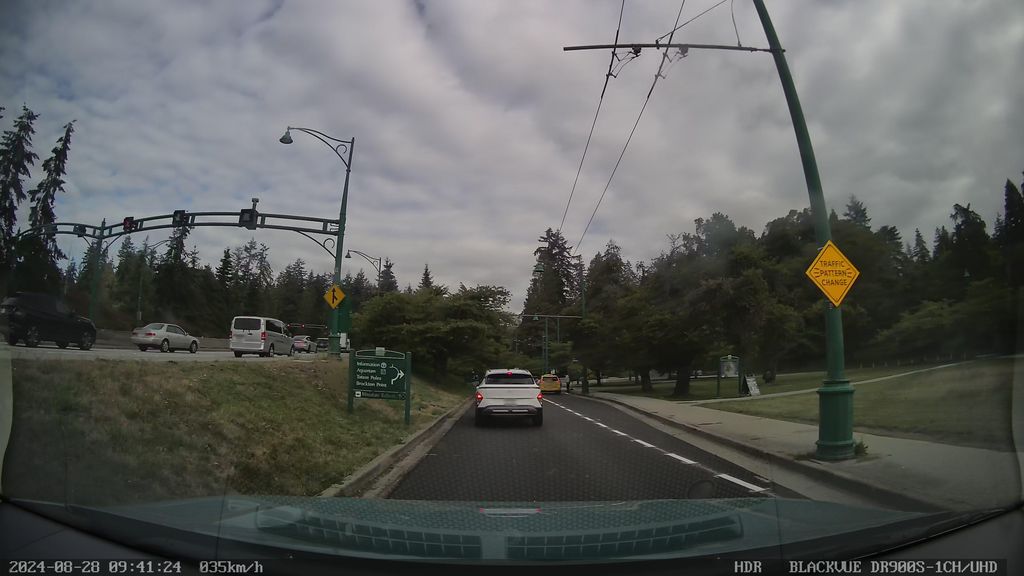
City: vancouver